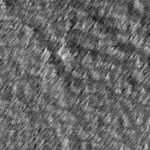
Label: no_change